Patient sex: F
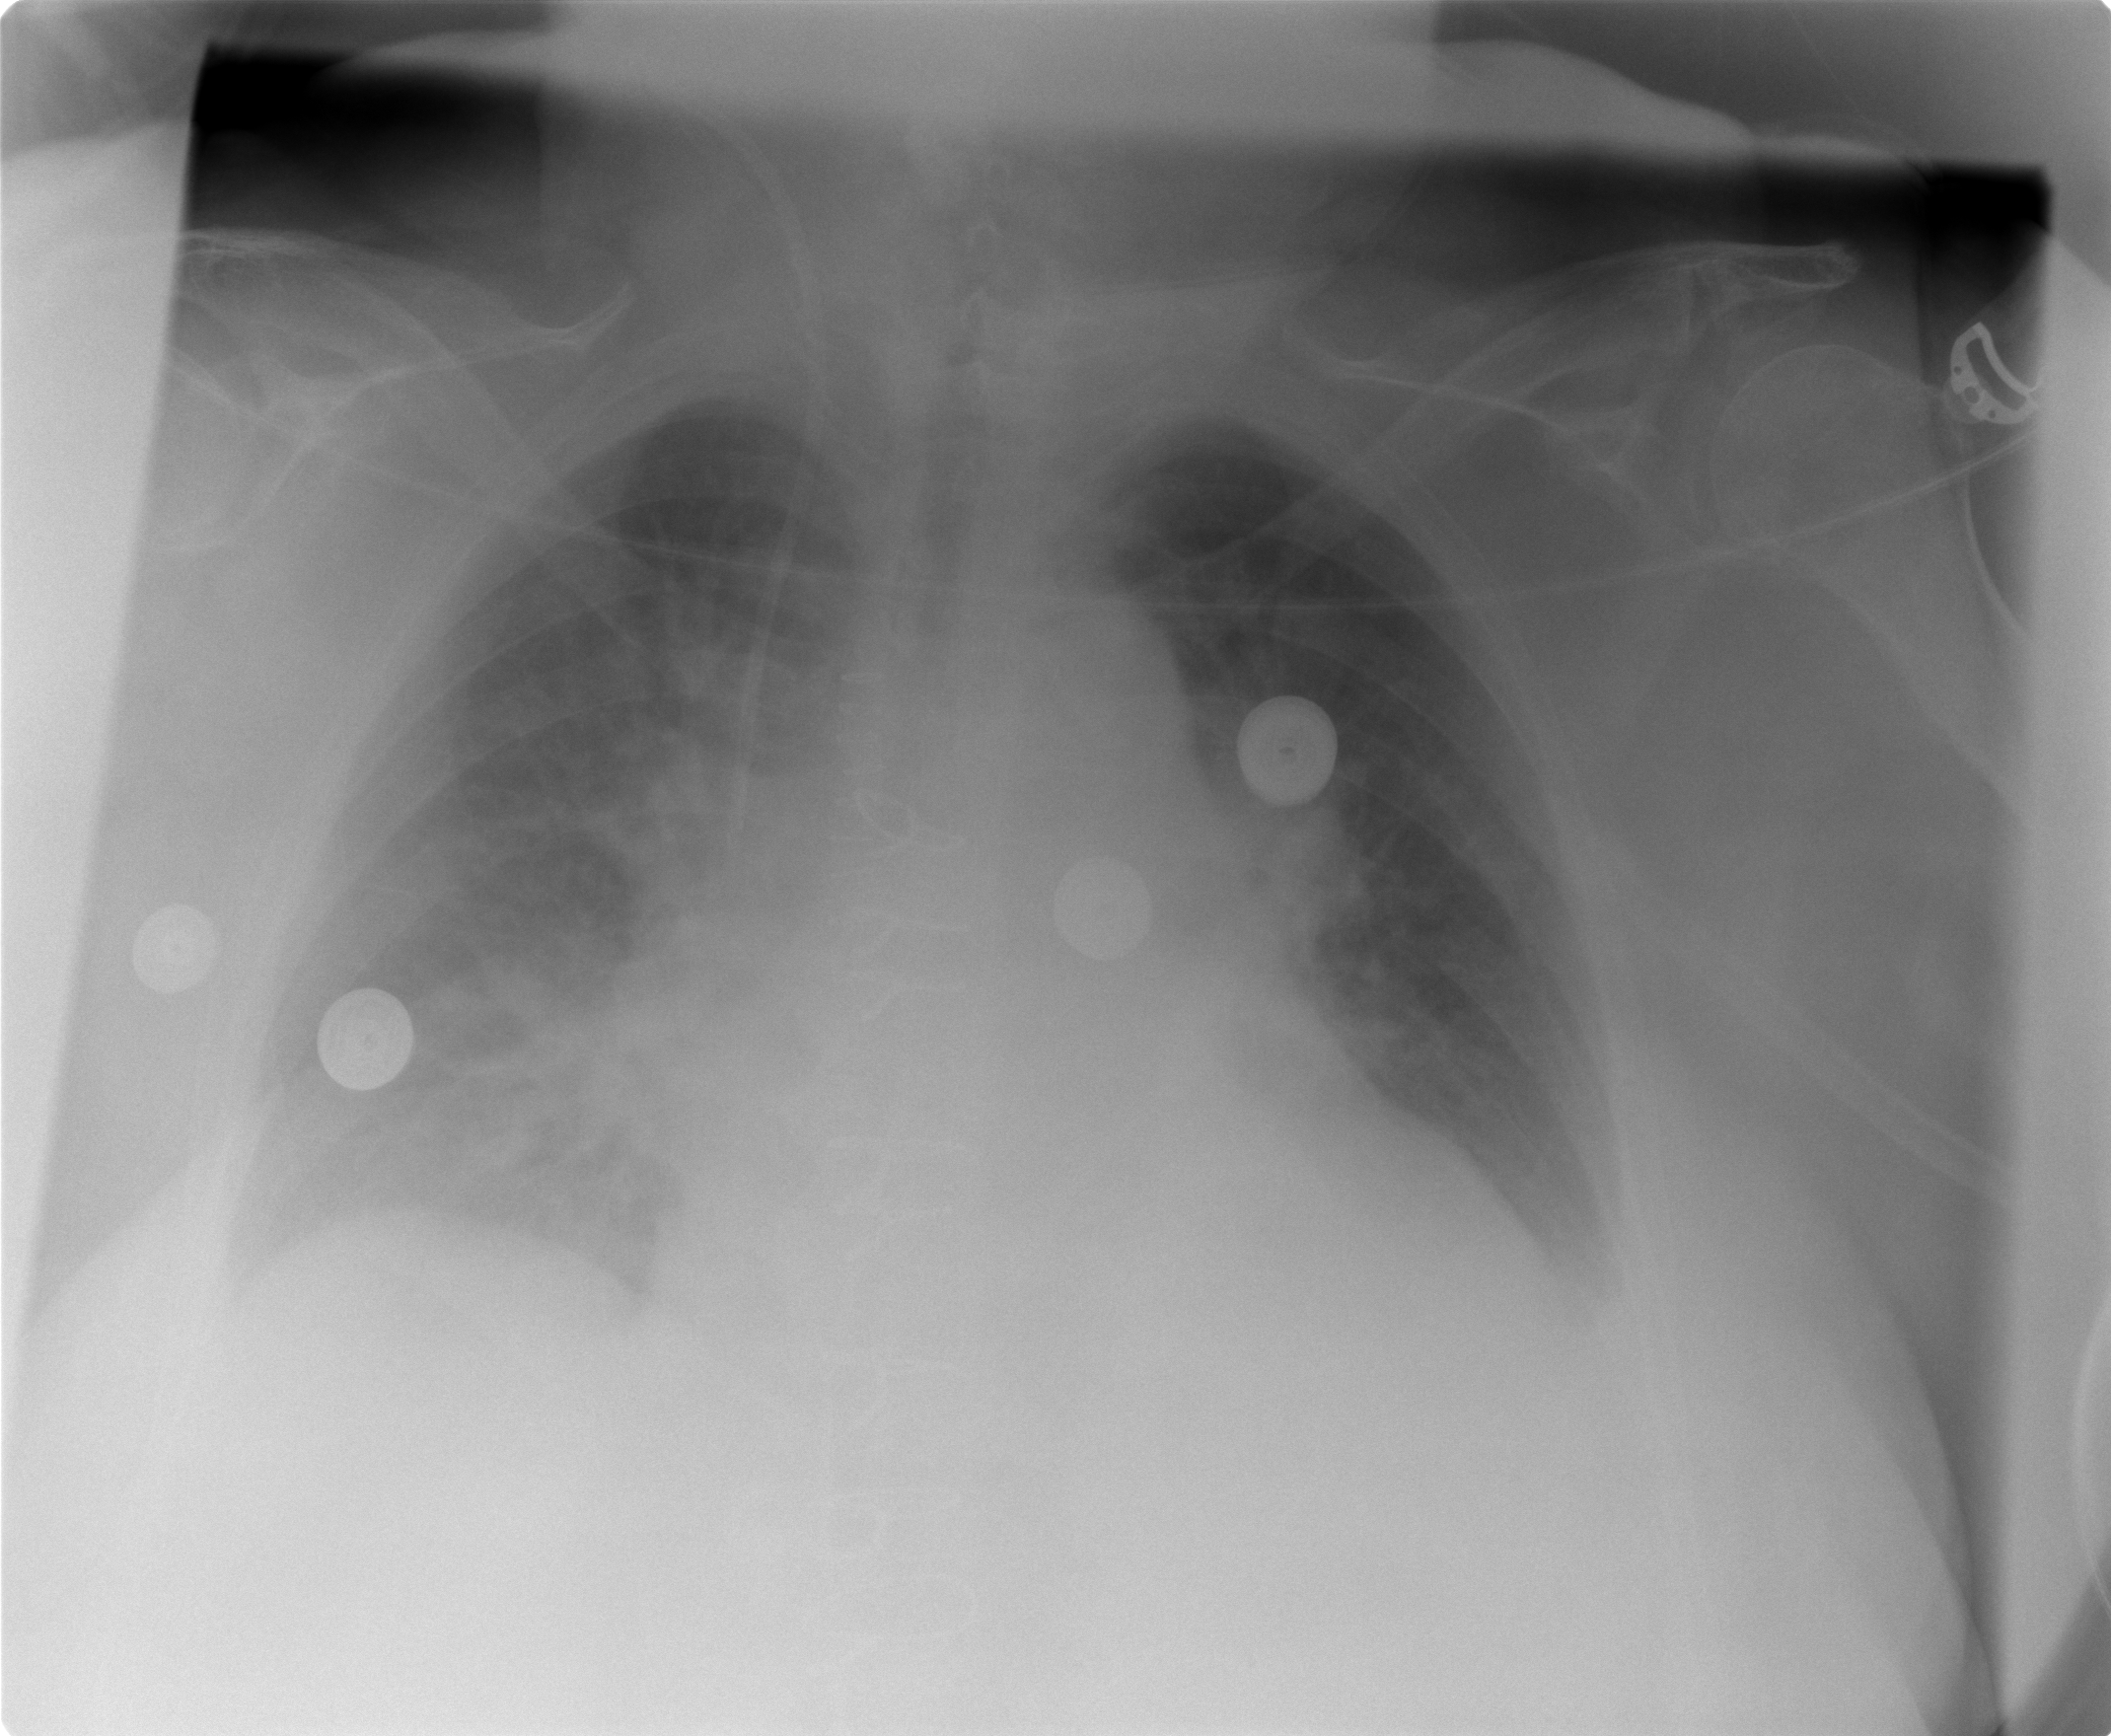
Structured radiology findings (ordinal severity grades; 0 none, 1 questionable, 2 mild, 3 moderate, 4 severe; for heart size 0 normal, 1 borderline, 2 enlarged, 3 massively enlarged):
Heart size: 1
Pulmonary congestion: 3
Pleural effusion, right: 2
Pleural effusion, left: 2
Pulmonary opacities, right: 2
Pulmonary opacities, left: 2
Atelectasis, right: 2
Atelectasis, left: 2